Question: I have tested a kernel with the NVIDIA Profiler which outputs the following:

We have launched the kernel with 256 blocks and 256 threads.
As far as I understand, the grafic shows three sections, one for Warps , one for Registers, one for Shared Memory and each section has a calculated "Block Limit", from which the one in the register section is the smallest and most limiting value.
Obviously the kernel is register bound and we can launch only 4 blocks simultaneously on one SM. That is what the Profiler says. I am utterly asking myself about the following thing:
A GTX 780 Ti, has 192 cores in one SM, how is it possible that 4 blocks * 256 threads = 1024 Threads can be launched simultaneously? What does this "simultaneously" mean anyway in CUDA terms? Does it mean, that 4 blocks can be scheduled in the scheduler at the same time and the SM executes instructions in lock-step fashion from warps of one single block at the time. The word simultaneously is somewhat confuse?
Thanks a lot
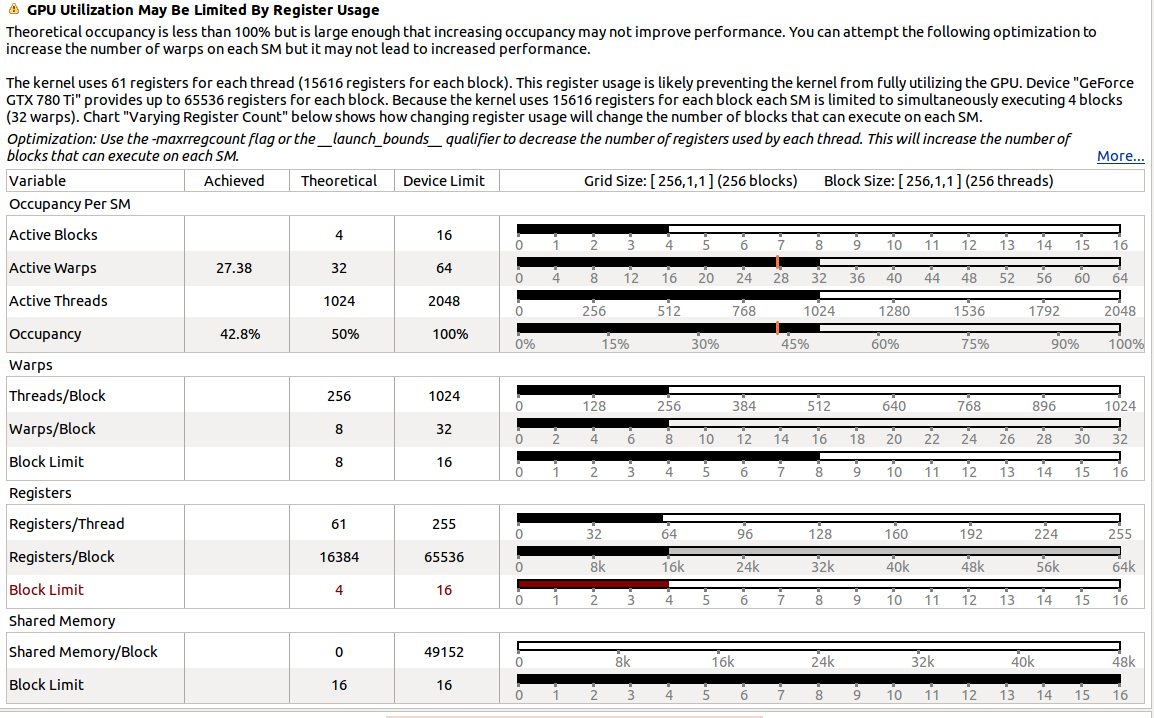
Answer: The GPU is a latency-hiding machine, and the latency-hiding involves scheduling various threads (instructions) on various execution units, at each cycle/issue slot. In order to hide latency best, the GPU likes to have many more available threads to choose instructions from than there are execution units on the SM.
So in a given cycle, it might be that there are only 192 (or fewer, probably) execution units scheduled by the warp scheduler(s), but in the very next cycle/issue slot, more instructions can be scheduled. In order to facilitate this process, we want to have as many threads/warps/blocks "available" for scheduling, as possible. The "simultaneous" here refers to the number of threads/warps/blocks that are "open" on the SM and "available to be scheduled". It does not refer to how many actual instructions get issued in any issue slot, nor does it refer to the number of "cores" or "execution units" on the SM.
The number of threads/warps/blocks that can be "opened" on the SM at any given time (so as to be available for scheduling purposes) may be limited by the resource usage of the threadblocks in question. Threadblocks with high register usage, for example, may limit the total number of threadblocks that can be "open" on the SM, because the SM must allocate a full register set to every "open" threadblock.
Since GTX 780 Ti uses the GK110 GPU, the <URL> may be of interest.